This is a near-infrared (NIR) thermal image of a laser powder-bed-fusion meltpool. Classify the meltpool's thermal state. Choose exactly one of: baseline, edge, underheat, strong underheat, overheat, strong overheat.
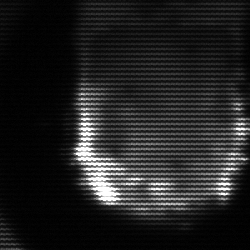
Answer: baseline